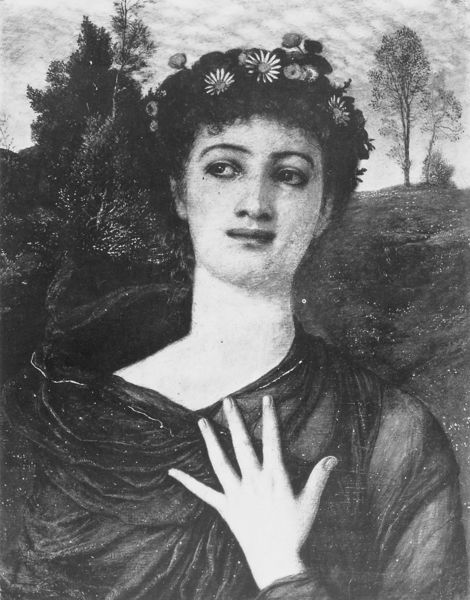
Titel: Flora (bekränztes Mädchen)
Künstler: Arnold Böcklin
Institution: Leipzig, Museum der bildenden Künste
Schlagwörter: baum, hand, himmel, umhang, wolken, bäume, landschaft, blumen, daumen, finger, frau, haar, mund, nase, blick, blüten, tuch, wiese, augen, bildnis, hals, portrait, porträt, gewand, lippen, lächeln, hang, jugendstil, brauen, draußen, haarkranz, allegorie, kranz, personifikation, fingernägel, böcklin, blumenkranz, blumenschmuck, gänseblümchen, and, margeriten, margeritten, blumenkrone